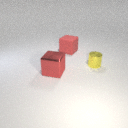
small yellow metal cylinder in front of large red rubber cube